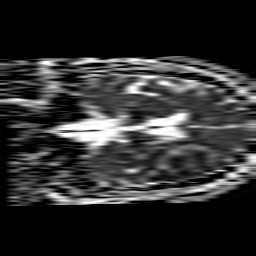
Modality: ADC
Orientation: coronal
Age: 55
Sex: male
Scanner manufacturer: philips
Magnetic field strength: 1.5 T
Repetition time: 4.069 s
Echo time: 0.1033 s